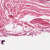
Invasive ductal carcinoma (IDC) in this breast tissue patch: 0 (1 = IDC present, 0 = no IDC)